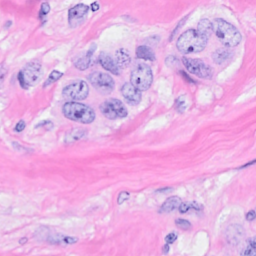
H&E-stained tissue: Breast